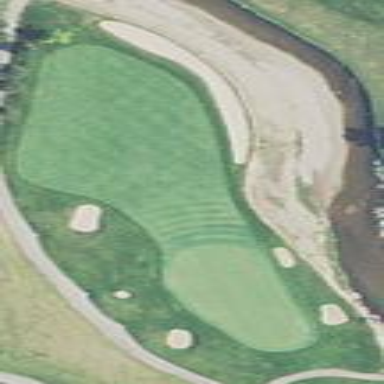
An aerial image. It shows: Rough area on grassy golf course.